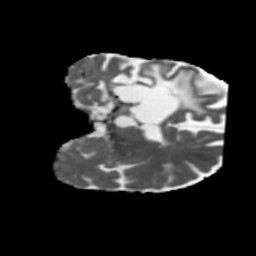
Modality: MD
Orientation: coronal
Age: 57
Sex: male
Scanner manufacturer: siemens
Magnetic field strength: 3 T
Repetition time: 5.47 s
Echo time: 0.0854 s